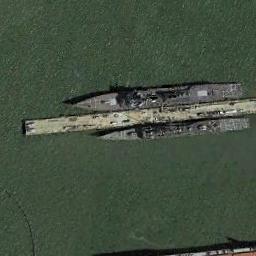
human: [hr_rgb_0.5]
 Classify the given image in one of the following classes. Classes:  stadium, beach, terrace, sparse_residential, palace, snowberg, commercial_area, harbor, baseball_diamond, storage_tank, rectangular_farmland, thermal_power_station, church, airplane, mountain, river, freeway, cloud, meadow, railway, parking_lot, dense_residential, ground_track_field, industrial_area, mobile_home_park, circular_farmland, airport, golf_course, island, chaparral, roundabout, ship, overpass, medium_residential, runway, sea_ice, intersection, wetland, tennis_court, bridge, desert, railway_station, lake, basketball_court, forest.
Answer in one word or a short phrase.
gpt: ship